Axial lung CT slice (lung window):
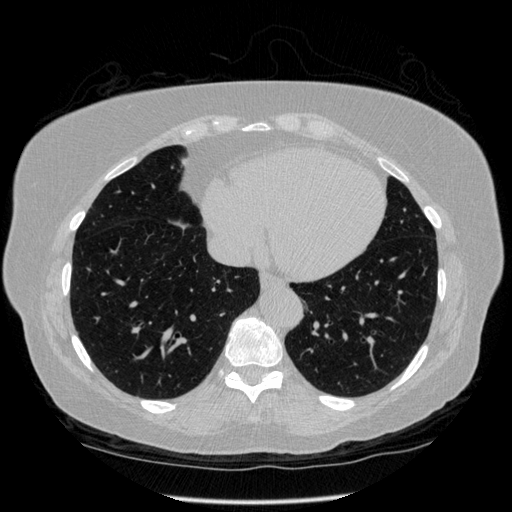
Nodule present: no